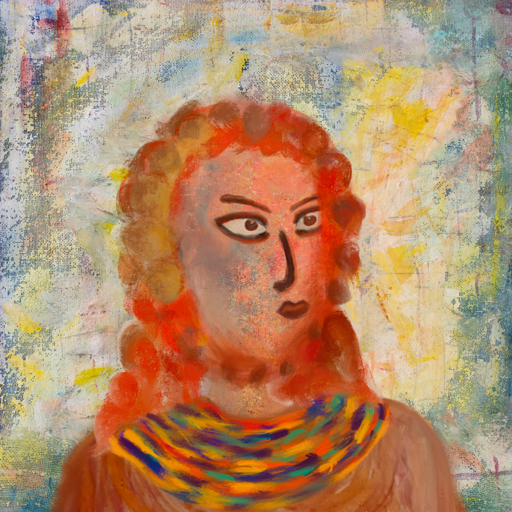
Background: Irani, Head And Neck Side: Irani, Face Side: Roy_Bahadur, Bust: Pious_Lady, Hair Side: Rupkatha, Head Accessory: Blank, Second Necklace: An_Impression_2, Necklace: Blank, Baby: Blank